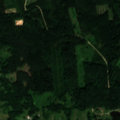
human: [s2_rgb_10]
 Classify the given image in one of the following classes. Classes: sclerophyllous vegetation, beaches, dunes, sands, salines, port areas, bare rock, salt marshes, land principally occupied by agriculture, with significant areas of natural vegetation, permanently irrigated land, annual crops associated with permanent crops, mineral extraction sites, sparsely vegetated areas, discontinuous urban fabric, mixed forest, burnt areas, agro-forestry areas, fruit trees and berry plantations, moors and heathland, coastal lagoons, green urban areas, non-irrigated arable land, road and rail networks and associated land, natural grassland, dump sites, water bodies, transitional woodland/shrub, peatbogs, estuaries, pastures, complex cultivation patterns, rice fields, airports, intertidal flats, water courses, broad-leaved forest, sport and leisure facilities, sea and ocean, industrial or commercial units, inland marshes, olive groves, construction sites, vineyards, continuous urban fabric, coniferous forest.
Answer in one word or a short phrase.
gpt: complex cultivation patterns, land principally occupied by agriculture, with significant areas of natural vegetation, coniferous forest, mixed forest, transitional woodland/shrub